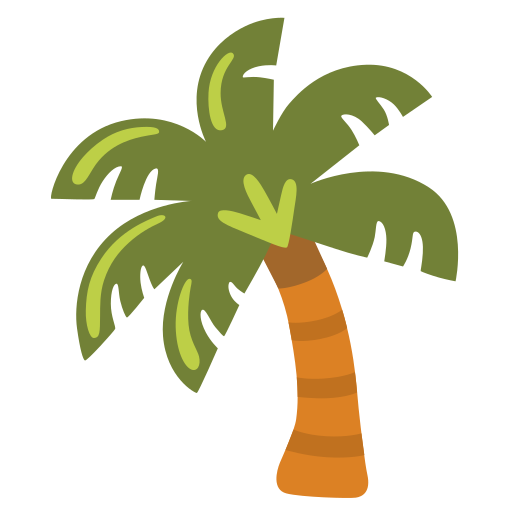
Emoji: 🌴